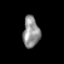
Tissue: skin
Cell type: Epithelial cells
Senescence score: 0.221
Nuclear area (px): 503
Mean DAPI intensity: 145.219